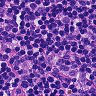
Metastatic tissue present: no